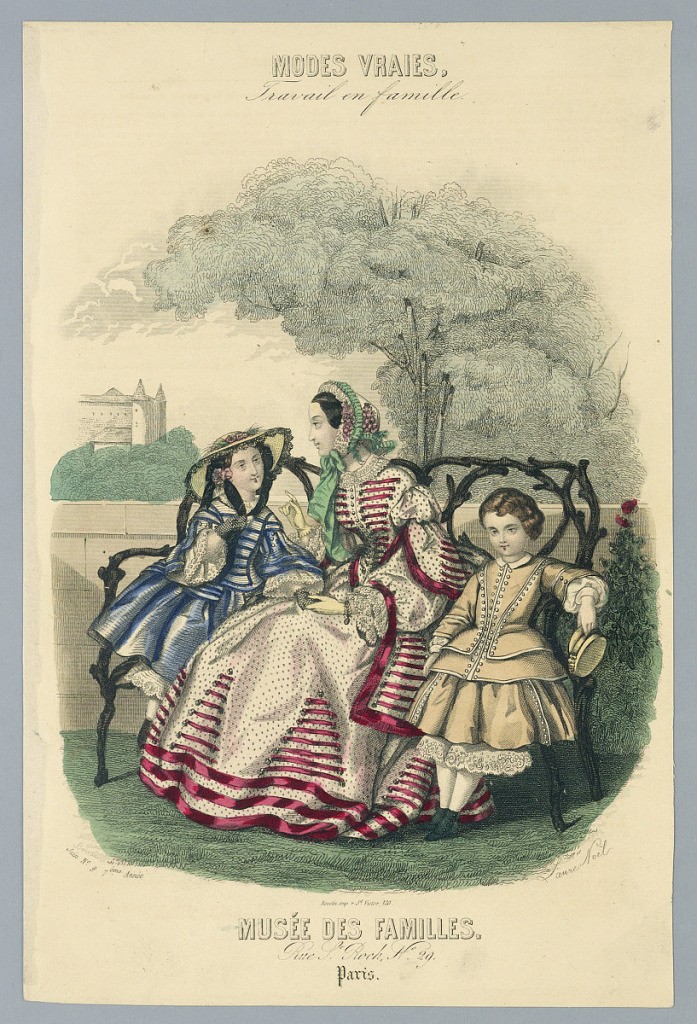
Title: Fashion Plate, Modes Vraies
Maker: Laure Noël, French, 1827 - 1878
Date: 1857
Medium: Engraving, brush and watercolor on paper
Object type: Print
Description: Woman and two children on a wooden bench in a park. A tree overhead, and a chateau beyond, left. Artist's and publisher's names below. Description on verso.